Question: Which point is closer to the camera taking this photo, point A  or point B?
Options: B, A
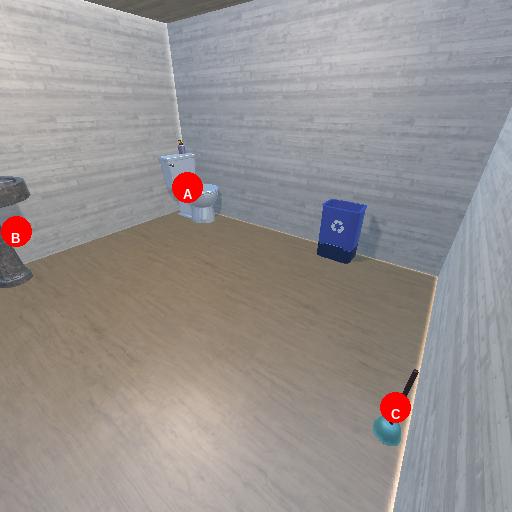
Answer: B